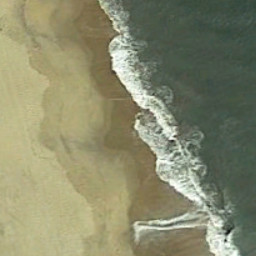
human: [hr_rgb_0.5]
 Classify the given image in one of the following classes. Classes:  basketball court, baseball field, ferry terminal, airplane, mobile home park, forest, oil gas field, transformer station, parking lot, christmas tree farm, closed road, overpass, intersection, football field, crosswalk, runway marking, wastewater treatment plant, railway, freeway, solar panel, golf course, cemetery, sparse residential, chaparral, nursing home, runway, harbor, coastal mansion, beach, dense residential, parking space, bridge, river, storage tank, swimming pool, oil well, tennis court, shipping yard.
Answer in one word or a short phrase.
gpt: beach